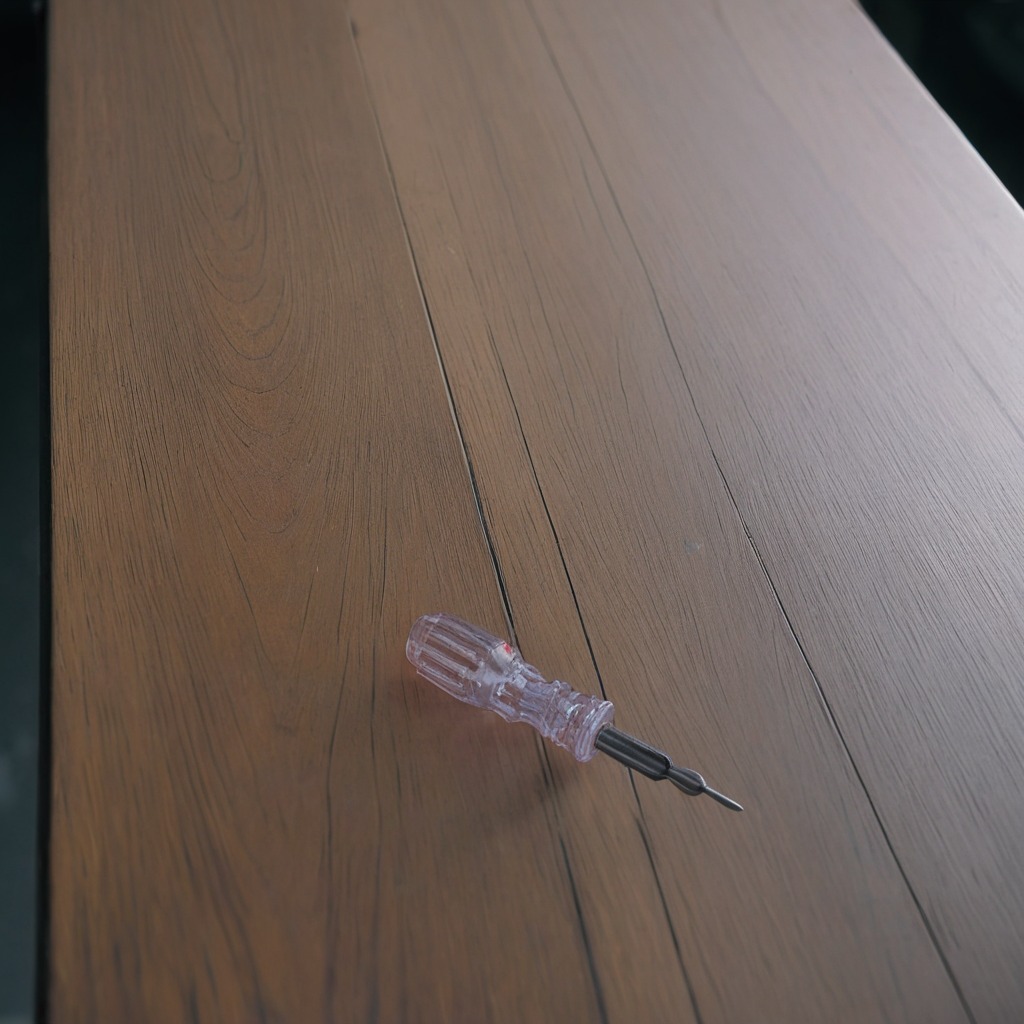
A screwdriver lying on the old table in the garage at twilight.